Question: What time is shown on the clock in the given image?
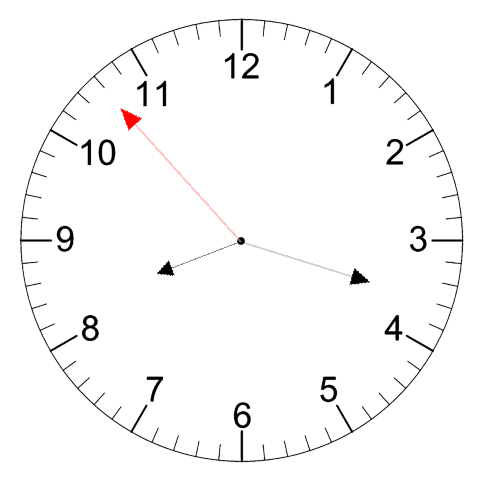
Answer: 08:17:53